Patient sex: M
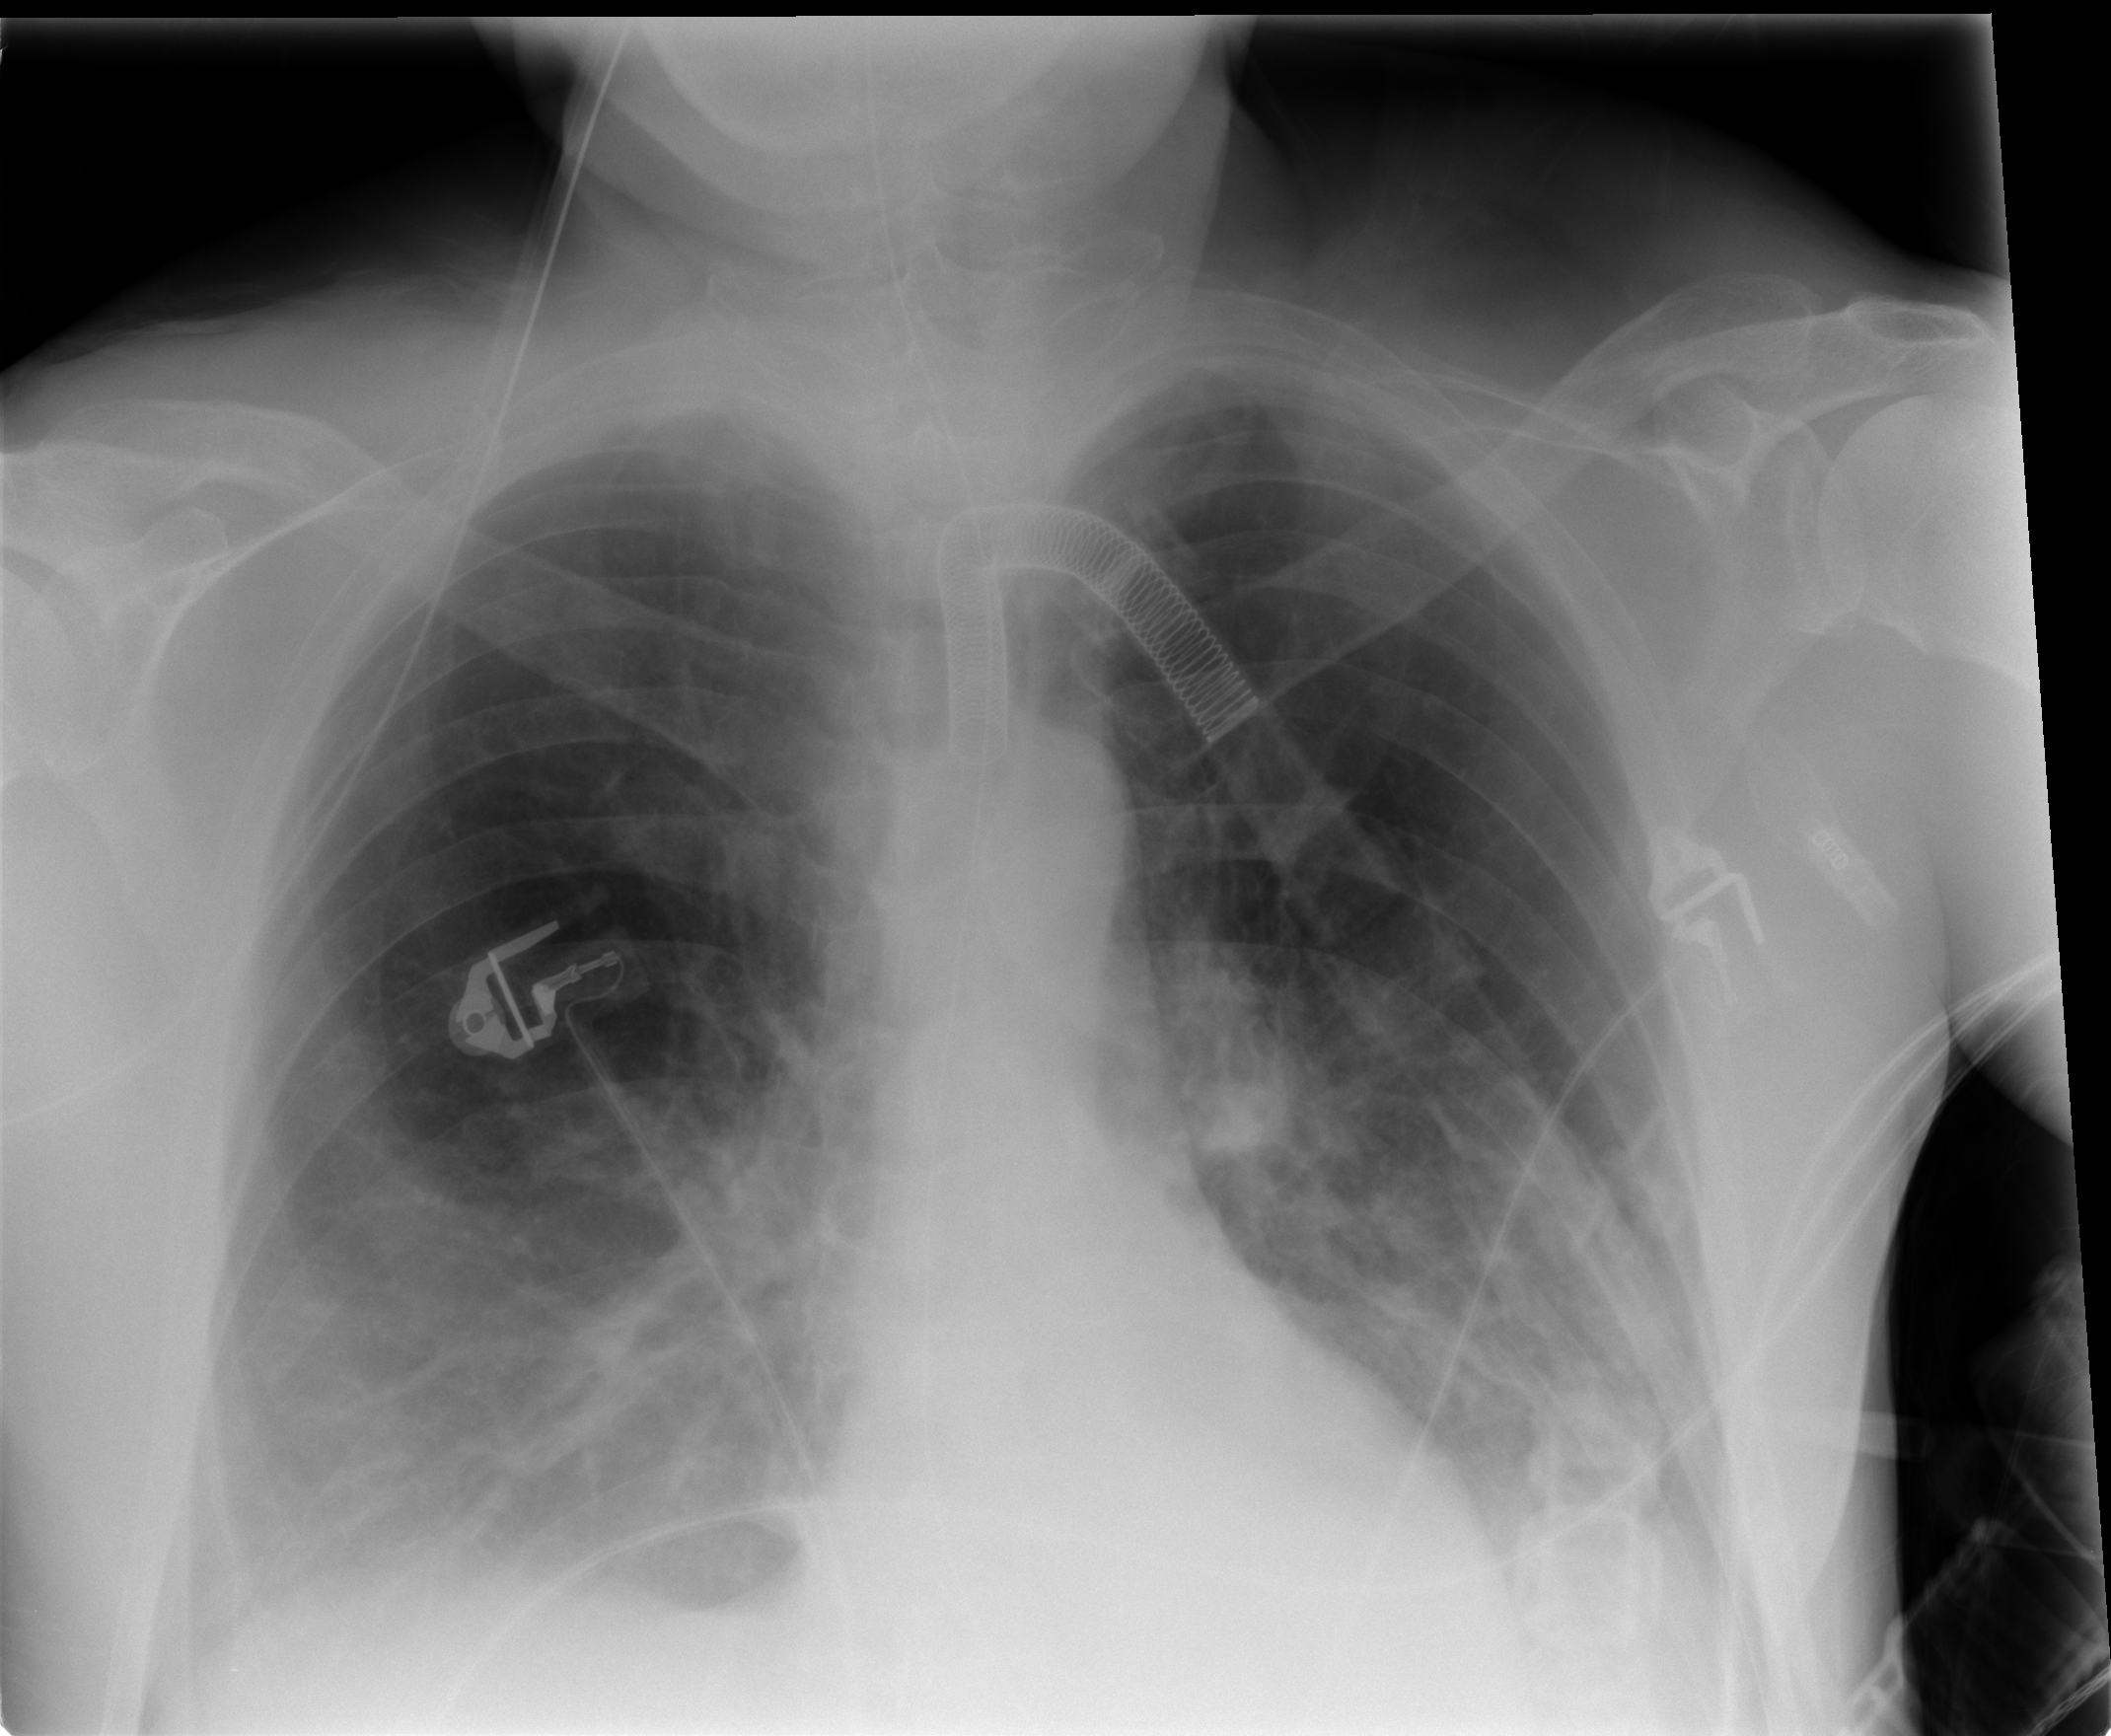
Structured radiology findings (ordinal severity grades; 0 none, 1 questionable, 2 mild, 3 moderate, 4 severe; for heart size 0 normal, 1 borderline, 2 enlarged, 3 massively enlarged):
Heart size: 0
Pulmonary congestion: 0
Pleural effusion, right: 2
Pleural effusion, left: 2
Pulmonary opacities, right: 0
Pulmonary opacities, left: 0
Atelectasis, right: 2
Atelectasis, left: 2